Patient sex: M
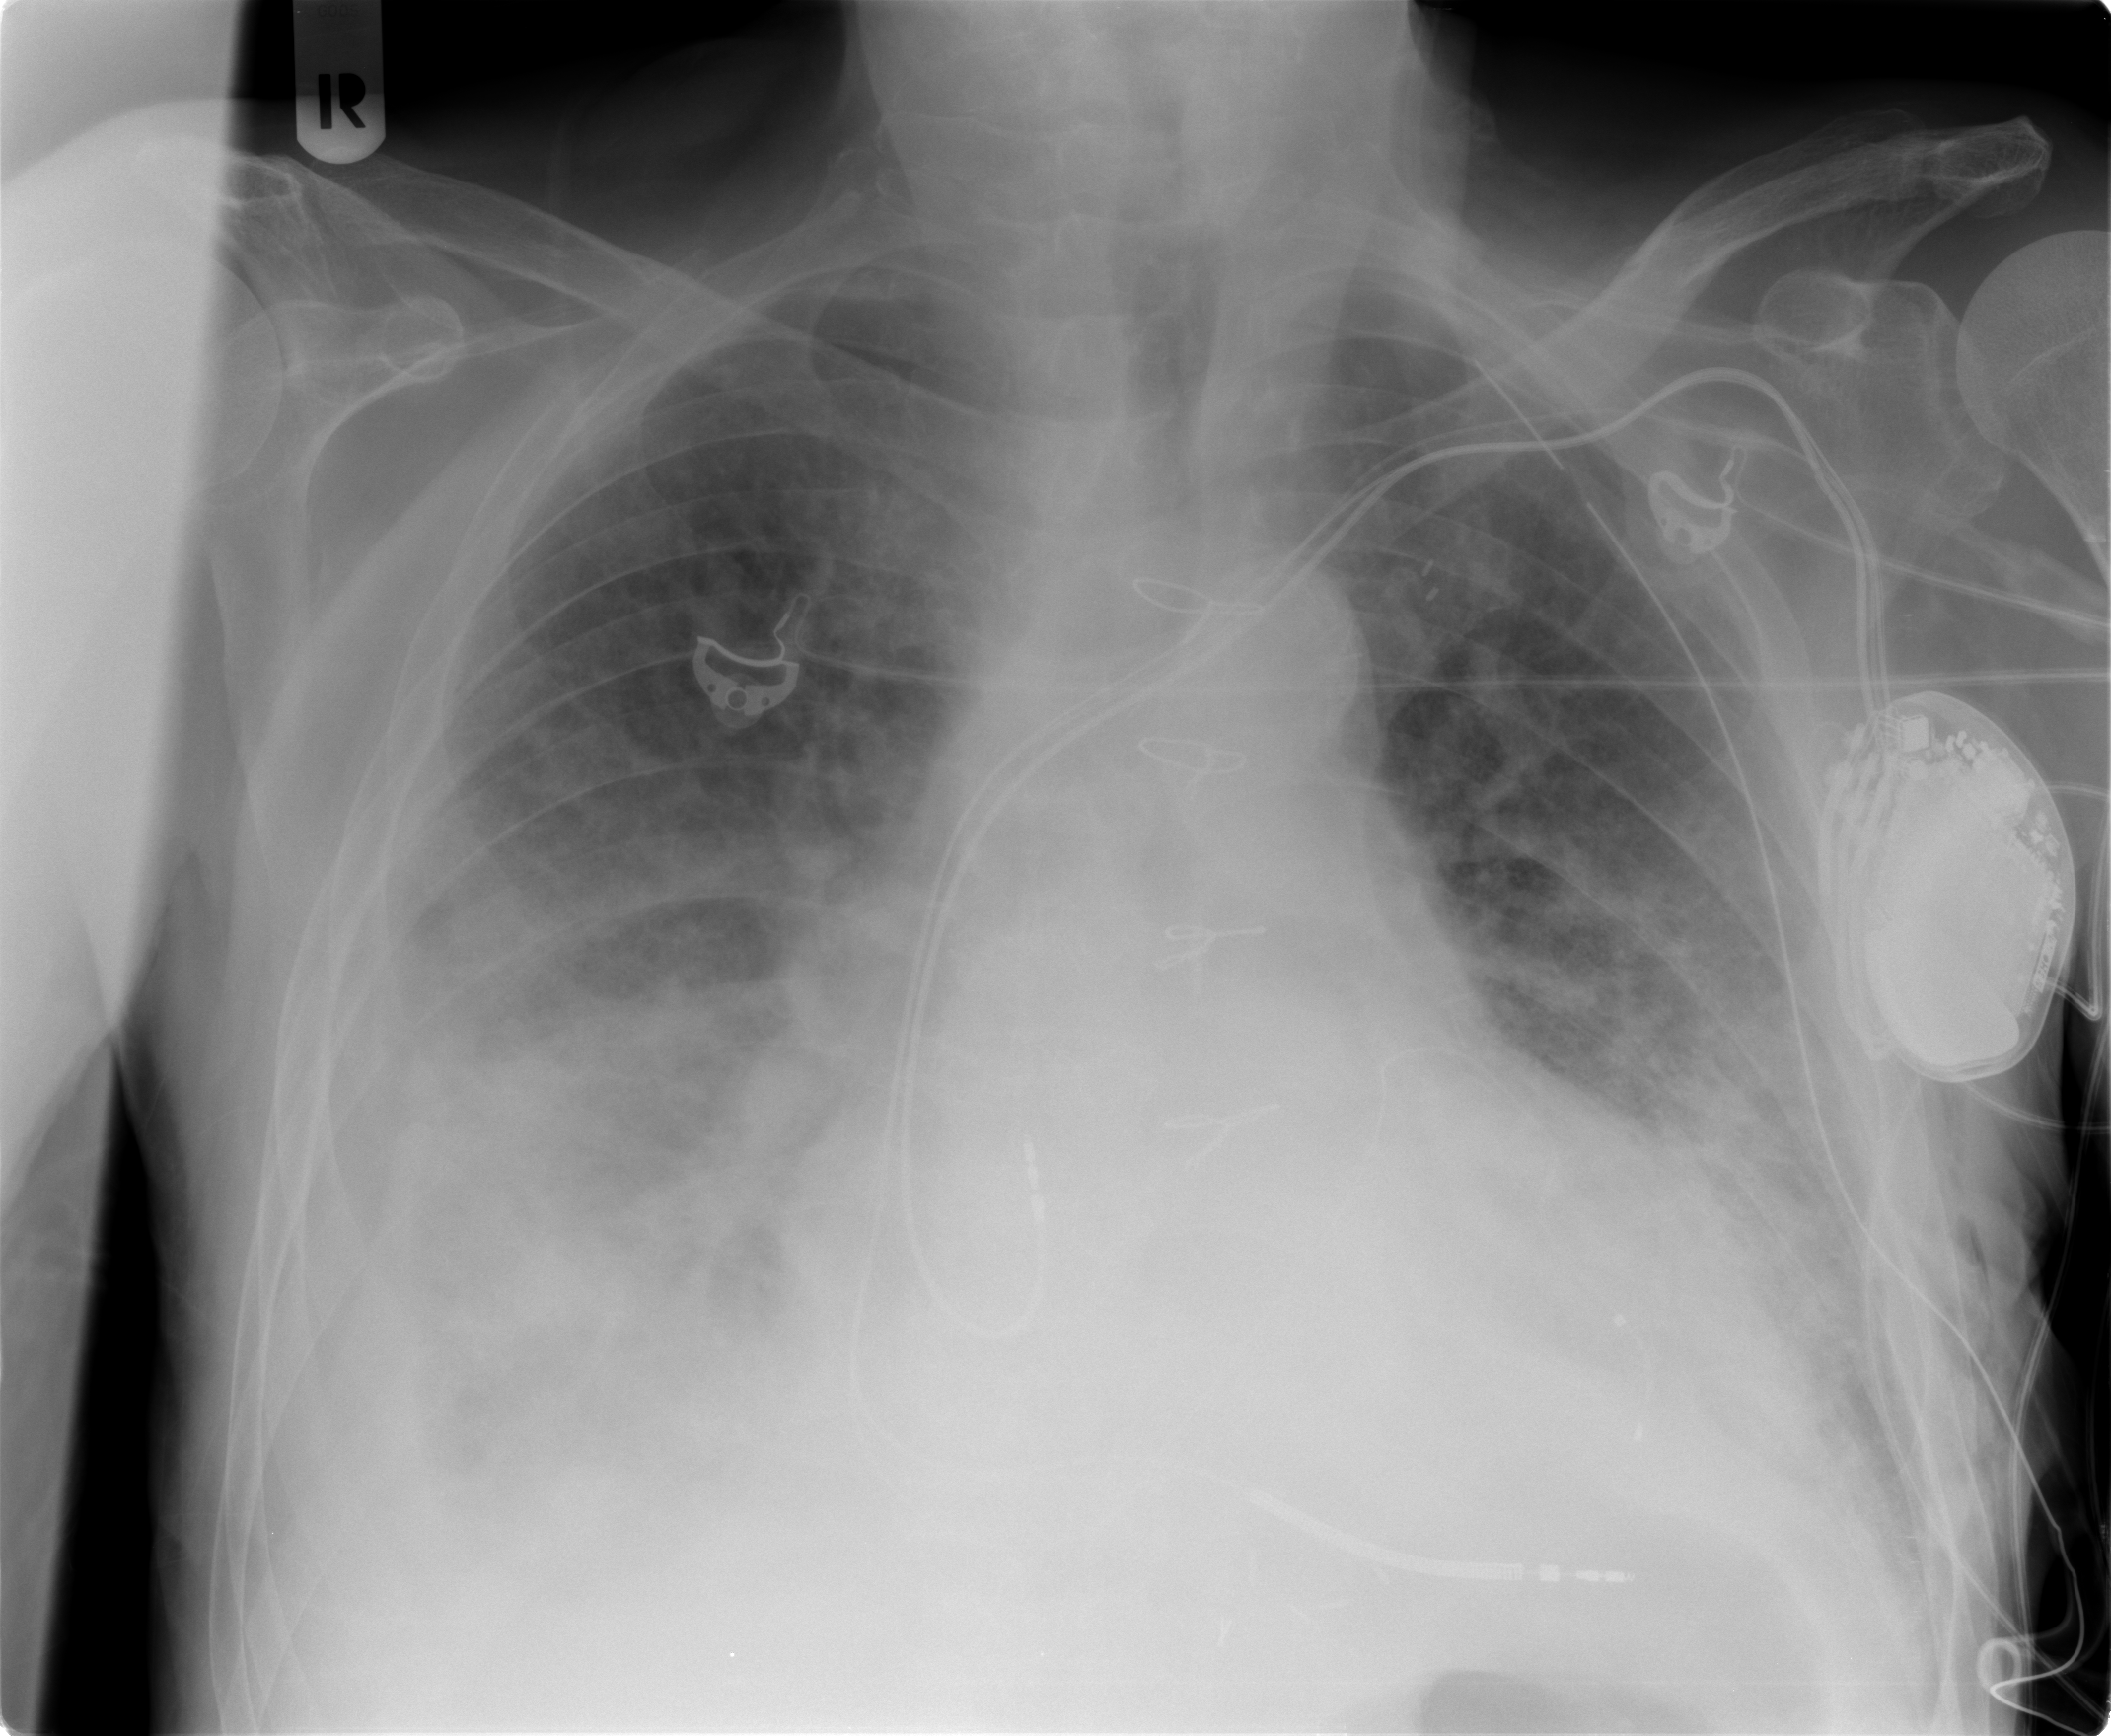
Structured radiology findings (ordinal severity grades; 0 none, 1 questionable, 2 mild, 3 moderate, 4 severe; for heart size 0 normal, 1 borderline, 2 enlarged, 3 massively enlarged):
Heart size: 2
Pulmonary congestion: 3
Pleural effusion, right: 2
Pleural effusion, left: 2
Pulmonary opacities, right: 3
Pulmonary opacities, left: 2
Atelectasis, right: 3
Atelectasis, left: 2